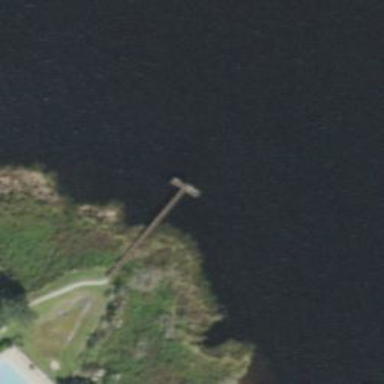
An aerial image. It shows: Man-made pier.